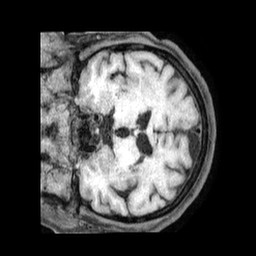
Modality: T1w
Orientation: coronal
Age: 44
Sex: male
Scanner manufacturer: philips
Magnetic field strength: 1.5 T
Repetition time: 0.6 s
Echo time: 0.02898 s